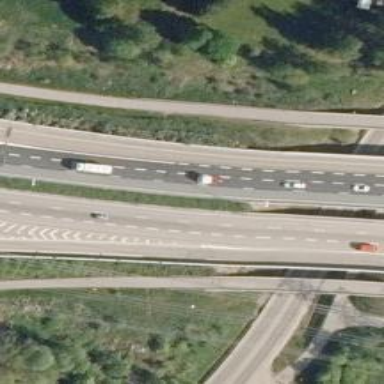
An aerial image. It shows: Asphalt trunk highway.